Question: I tied to follow the example in
<URL>
to create Seekbar that is shown in below picture. However, it was too advanced compared to my beginner level,
I would appreciate if somebody could show me how to do this, I need the relevant code only?

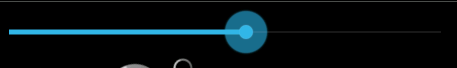
Answer: i got it, i was missing the android:thumb below:
'''
<SeekBar
xmlns:android="http://schemas.android.com/apk/res/android"
android:id="@+id/seekBar1"
android:layout_width="match_parent"
android:layout_height="wrap_content"
android:layout_alignParentLeft="true"
android:layout_below="@+id/topBar"
android:layout_marginTop="26dip"
android:paddingLeft="10dip"
android:paddingRight="10dip"
android:paddingTop="10dip"
android:max="10000"
style="?android:attr/progressBarStyleHorizontal"
android:progressDrawable="@drawable/scrubber_progress_horizontal_holo_light"
android:thumb="@drawable/scrubber_control_selector_holo" >
</SeekBar>
'''
in drwable:
'''
<selector xmlns:android="http://schemas.android.com/apk/res/android">
<item android:drawable="@drawable/scrubber_control_disabled_holo" android:state_enabled="false"/>
<item android:drawable="@drawable/scrubber_control_pressed_holo" android:state_pressed="true"/>
<item android:drawable="@drawable/scrubber_control_focused_holo" android:state_selected="true"/>
<item android:drawable="@drawable/scrubber_control_normal_holo"/>
</selector>
'''
and:
'''
<layer-list xmlns:android="http://schemas.android.com/apk/res/android" >
<item
android:id="@android:id/background"
android:drawable="@drawable/scrubber_track_holo_light"/>
<item android:id="@android:id/secondaryProgress">
<scale
android:drawable="@drawable/scrubber_secondary_holo"
android:scaleWidth="100%" />
</item>
<item android:id="@android:id/progress">
<scale
android:drawable="@drawable/scrubber_primary_holo"
android:scaleWidth="100%" />
</item>
</layer-list>
'''
of course you need also the image from there.